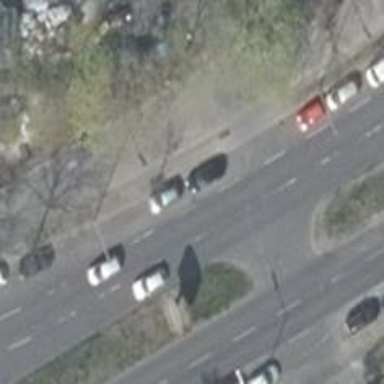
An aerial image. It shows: Secondary link road with asphalt surface.